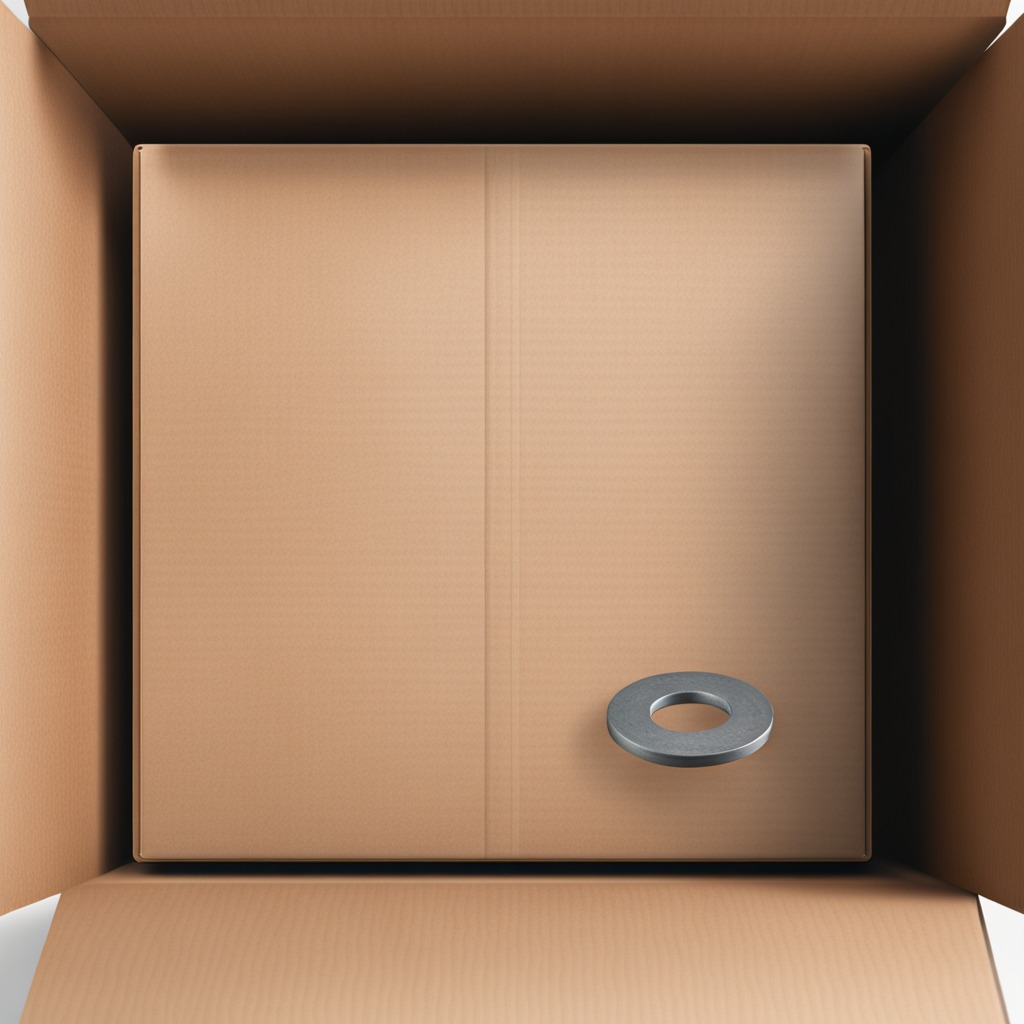
A flat metal washer is lying on the cardboard box surface.